Question: What are the outputs?
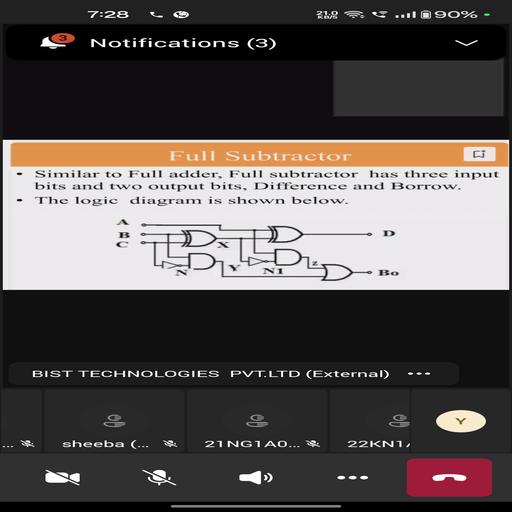
Answer: Difference and Borrow